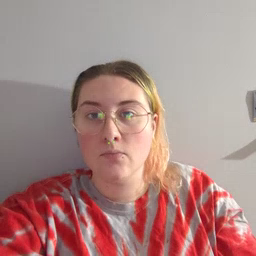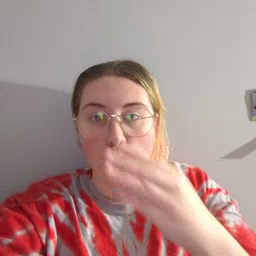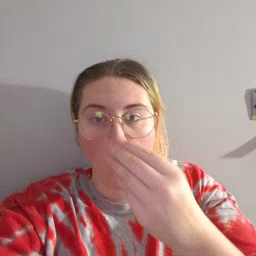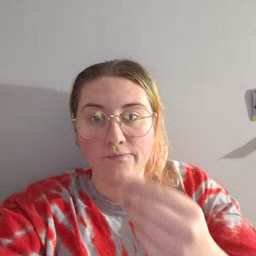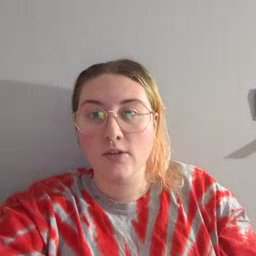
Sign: wolf